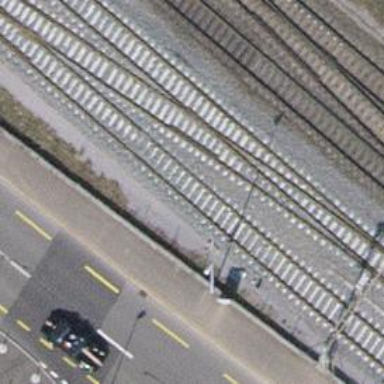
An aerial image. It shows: Siding railway line with electrified contact line for the trains.